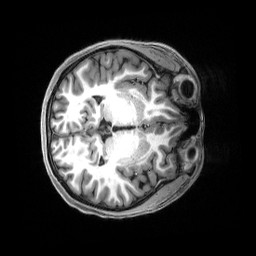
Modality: T1w
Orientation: axial
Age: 19
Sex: female
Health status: healthy
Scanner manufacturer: siemens
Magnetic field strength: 3 T
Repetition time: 2.5 s
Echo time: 0.00222 s